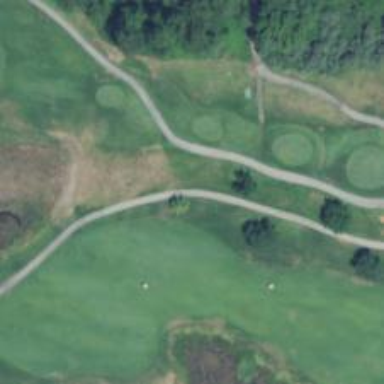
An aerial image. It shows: Path for golf carts.